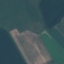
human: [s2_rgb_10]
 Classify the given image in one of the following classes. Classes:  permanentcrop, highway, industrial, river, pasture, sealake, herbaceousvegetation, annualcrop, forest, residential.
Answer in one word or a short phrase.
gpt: AnnualCrop